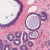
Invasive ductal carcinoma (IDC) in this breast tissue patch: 0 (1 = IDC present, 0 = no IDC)